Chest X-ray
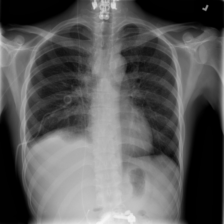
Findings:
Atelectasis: negative
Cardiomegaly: negative
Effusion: negative
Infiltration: positive
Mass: negative
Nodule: negative
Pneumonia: negative
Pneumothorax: positive
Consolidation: negative
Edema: negative
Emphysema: negative
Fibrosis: negative
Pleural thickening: negative
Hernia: negative